Brain MRI, t1w sequence, axial 2D slice.
Patient: age 29, sex F, weight 78 kg, height 1.78 m
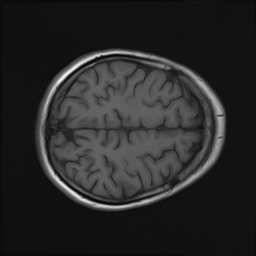